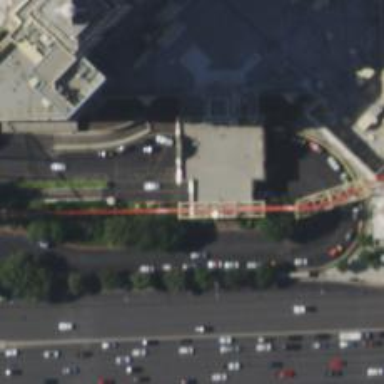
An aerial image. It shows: Service road tunnel with building passage.